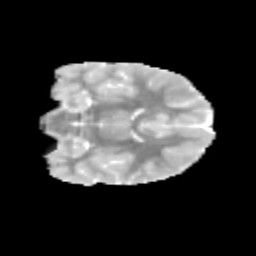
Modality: MD
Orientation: coronal
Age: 9
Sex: female
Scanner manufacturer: siemens
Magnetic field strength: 3 T
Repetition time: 3.8 s
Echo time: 0.07 s